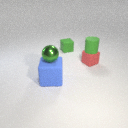
small red rubber cube below small green rubber cylinder